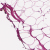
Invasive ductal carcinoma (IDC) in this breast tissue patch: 0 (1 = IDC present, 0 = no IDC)